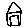
Label: house